Question: I am developing an app for iPad only. In which in for one functionality i want to display .
For that my code is as below:-
'''
DuplicateViewController *viewControllerForPopover =
[self.storyboard instantiateViewControllerWithIdentifier:@"DuplicatePopoverVC"];
viewControllerForPopover.arr_studentDetail = self.arrStudentDetail;
viewControllerForPopover.dictSelectedProg = dictSelectedProgram;
self.popover = [[UIPopoverController alloc]
initWithContentViewController:viewControllerForPopover];
[self.popover setPopoverContentSize:CGSizeMake(self.view.frame.size.width, self.view.frame.size.height)];
viewControllerForPopover.modalPresentationStyle = UIModalPresentationFullScreen;
[self.popover setBackgroundColor:[[UIColor darkGrayColor] colorWithAlphaComponent:0.4]];
[self.popover presentPopoverFromRect:self.view.bounds inView:self.view permittedArrowDirections:0 animated:YES];
'''
I set popover size and tried with other option but can't make it full screen.
'''
[view_main.layer setBorderWidth:5.0f];
[view_main.layer setCornerRadius:25.0f];
[view_main.layer setBorderColor:[UIColor colorWithRed:(29.0f/255.0f) green:134.0f/255.0f blue:140.0f/255.0f alpha:1.0f].CGColor];
'''
But while running App, It display as below:-

Please help me to display full screen Popover. Thank you so much in advance.
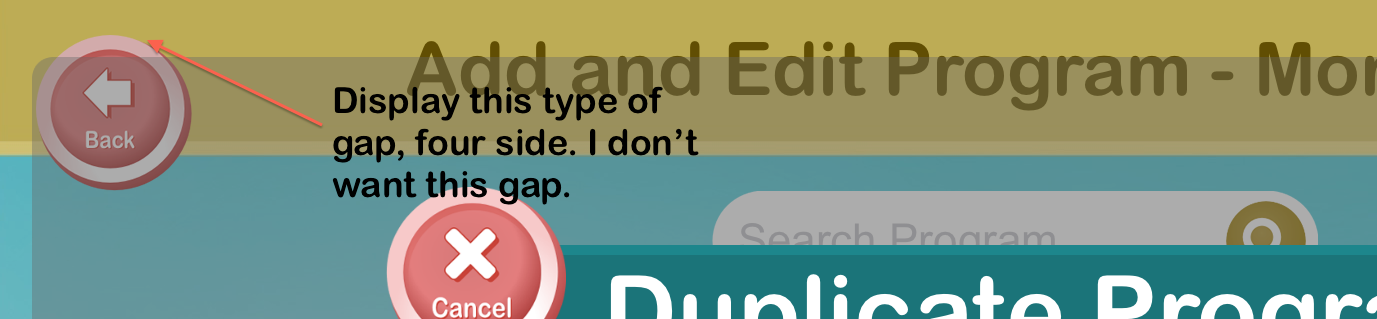
Answer: create two classes
the first one should inherit UIPopoverController
the second one should inherit UIPopoverBackgroundView
for example:
'''
@interface CustomUIPopoverController : UIPopoverController
'''
'''
@implementation CustomUIPopoverController
- (id)initWithContentViewController:(UIViewController *)viewController {
self = [super initWithContentViewController:viewController];
if (self) {
self.popoverBackgroundViewClass = [CustomUIClearPopoverBackgroundView class];
[self setPopoverContentSize:viewController.view.frame.size];
}
return self;
}
'''
@end
'''
@interface CustomUIClearPopoverBackgroundView : UIPopoverBackgroundView
'''
'''
#import "CustomUIClearPopoverBackgroundView.h"
@implementation CustomUIClearPopoverBackgroundView
#pragma mark - no arrow
+ (CGFloat)arrowHeight {
return 0;
}
+ (CGFloat)arrowBase {
return 0;
}
- (CGFloat)arrowOffset {
return 0;
}
- (void)setArrowOffset:(CGFloat)arrowOffset {
}
- (UIPopoverArrowDirection)arrowDirection {
return 0;
}
- (void)setArrowDirection:(UIPopoverArrowDirection)arrowDirection {
}
#pragma mark - no margins
+ (UIEdgeInsets)contentViewInsets {
return UIEdgeInsetsZero;
}
#pragma mark - fully transparent (default is 0.15)
+(BOOL)wantsDefaultContentAppearance {
return NO;
}
- (void)willMoveToWindow:(UIWindow *)newWindow {
[super willMoveToWindow:newWindow];
// hide shadow image view
[self.superview.subviews[0] setHidden:YES];
}
@end
'''
I used this but I don't like it very much.
the second option is to create a container view and hide/show it as you like.
this way it's a pure view controller and you don't need to mess with popup stuff
to create the transparency, make your container view background = clear, the view controller view background color = clear, and add a semi-transparent button in the size of the view controller for the semi-transparent black background. on click of the button close the window (= same effect as tapping the popup background)